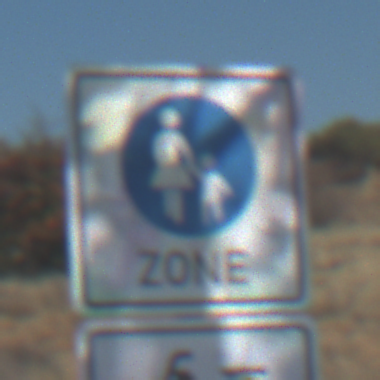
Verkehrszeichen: BeginnFussgaengerzone
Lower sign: EinspurigeFahrzeugeFrei2
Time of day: Midday
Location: Outdoor (Nature)
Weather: Clear
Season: NotSpecified
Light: Natural